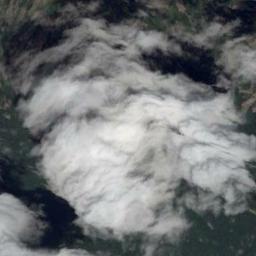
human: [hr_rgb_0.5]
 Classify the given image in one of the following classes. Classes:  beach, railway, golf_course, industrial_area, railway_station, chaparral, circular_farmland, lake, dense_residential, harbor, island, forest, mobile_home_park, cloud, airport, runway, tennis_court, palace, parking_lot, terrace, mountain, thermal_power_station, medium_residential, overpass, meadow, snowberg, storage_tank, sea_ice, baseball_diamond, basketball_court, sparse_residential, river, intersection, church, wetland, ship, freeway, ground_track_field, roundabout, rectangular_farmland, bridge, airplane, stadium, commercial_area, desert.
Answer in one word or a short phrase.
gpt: cloud